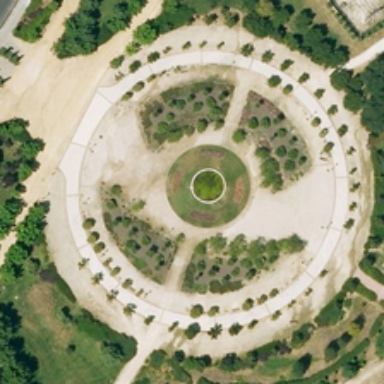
This a public square with some trees .